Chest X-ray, AP view. Patient: 68 years old, sex M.
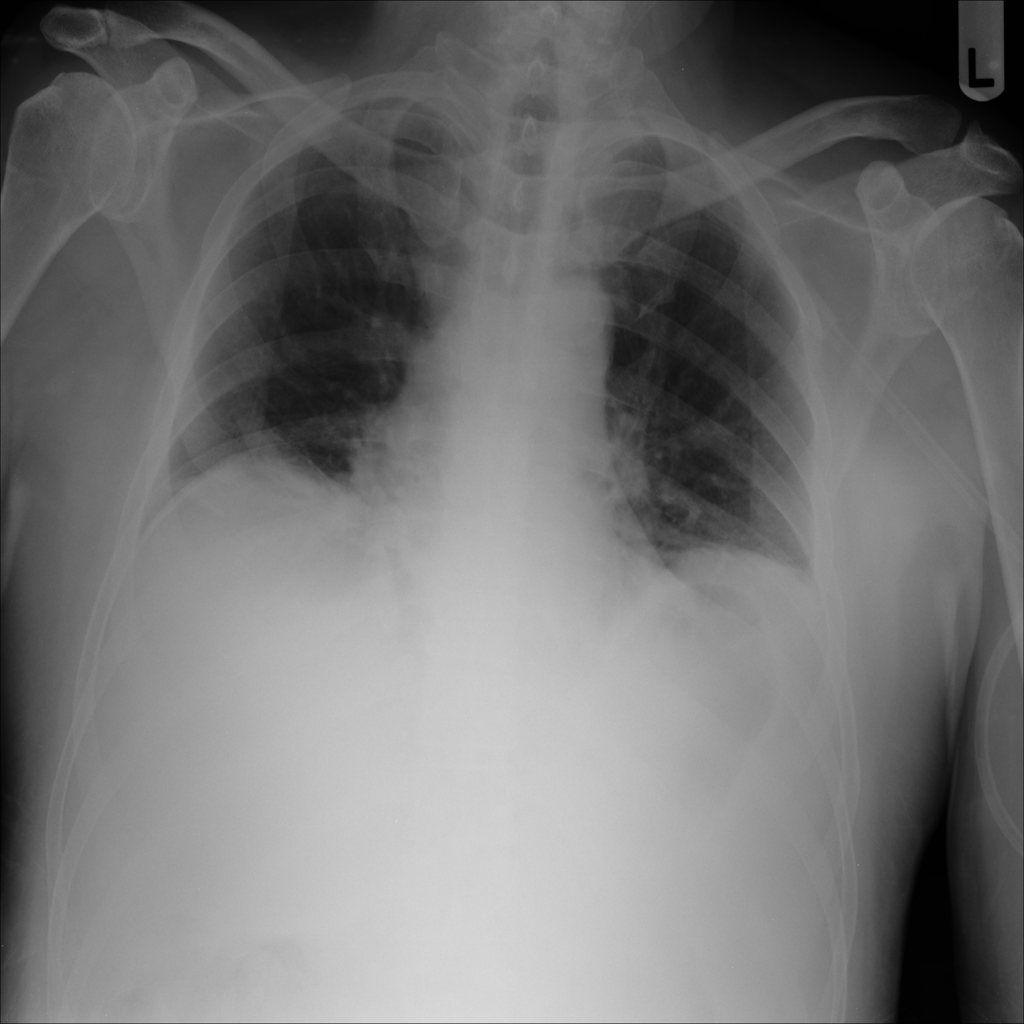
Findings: No Finding